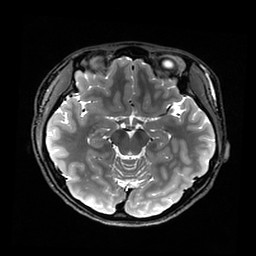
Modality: T2w
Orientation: sagittal